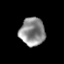
Tissue: prostate
Cell type: Myeloid cells
Senescence score: 0.3284
Nuclear area (px): 689
Mean DAPI intensity: 142.501